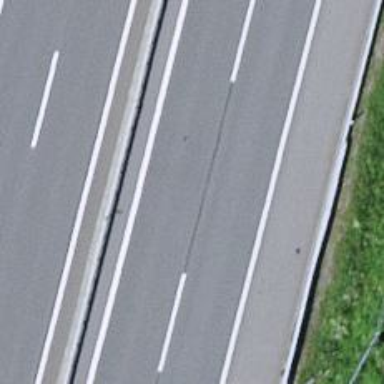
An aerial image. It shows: Asphalt motorway.